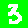
Digit: 3